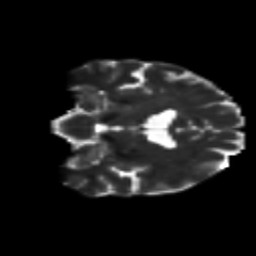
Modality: T2w
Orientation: coronal
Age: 48
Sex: female
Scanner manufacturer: siemens
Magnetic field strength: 3 T
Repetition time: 8.6 s
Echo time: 0.095 s